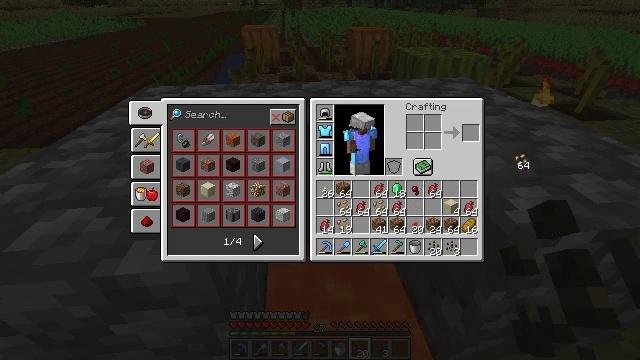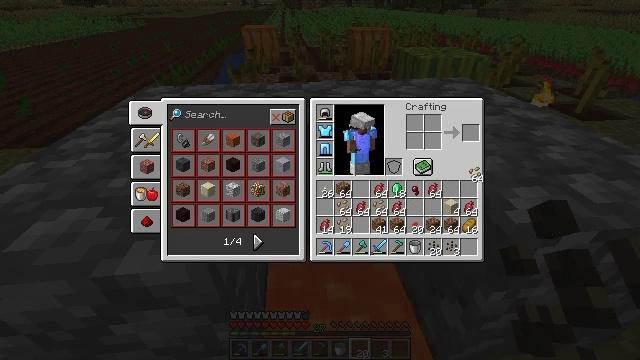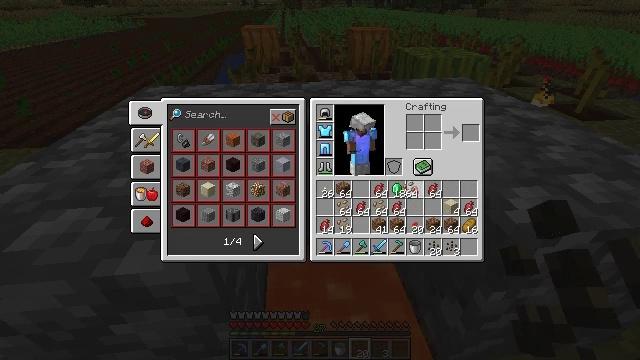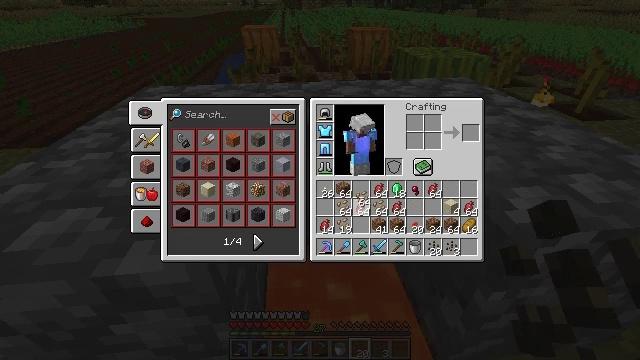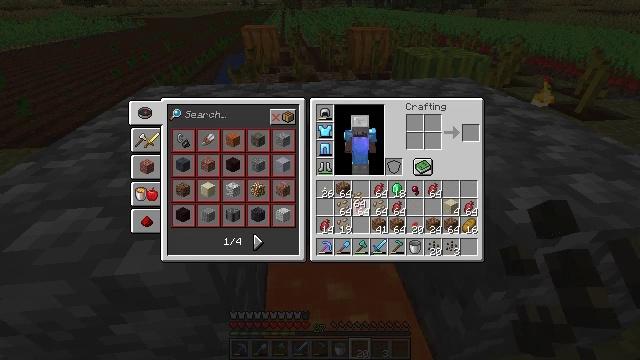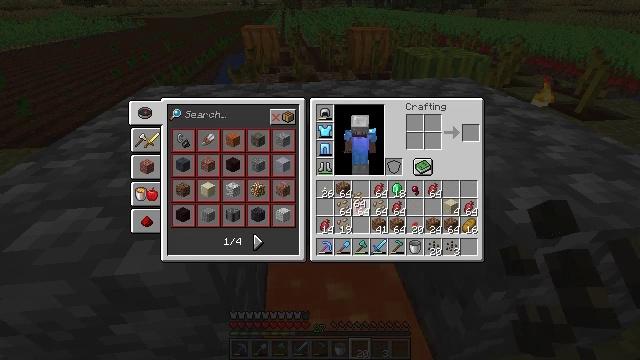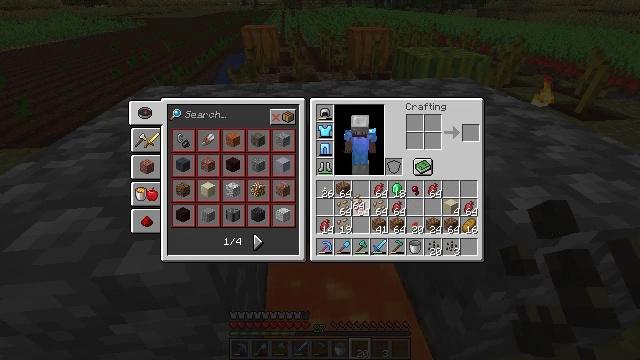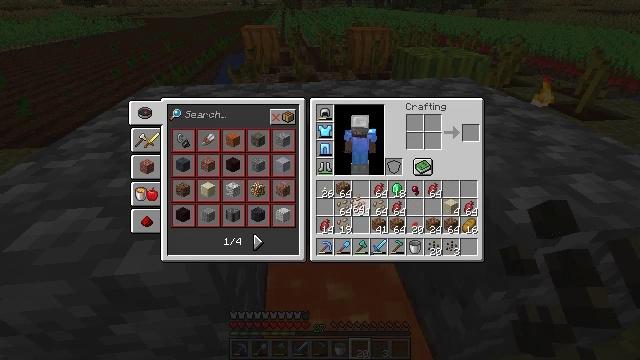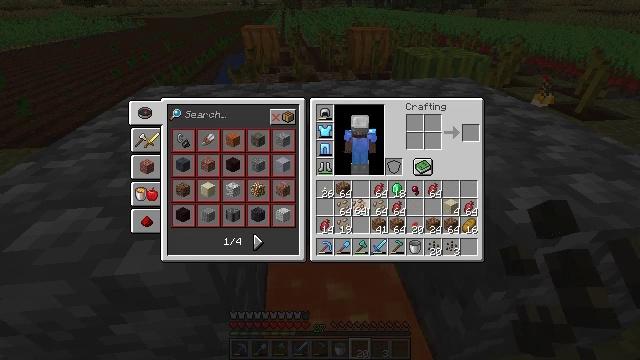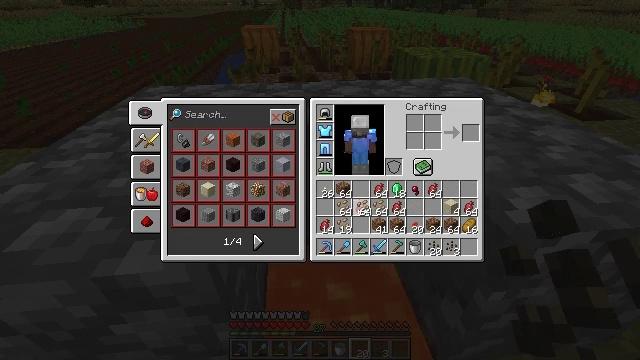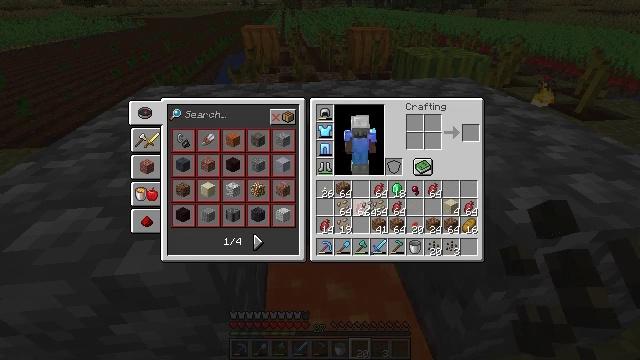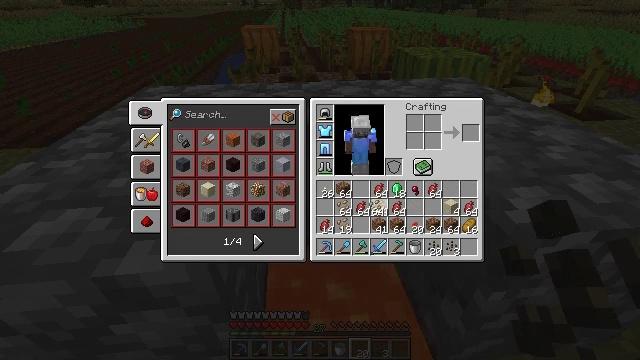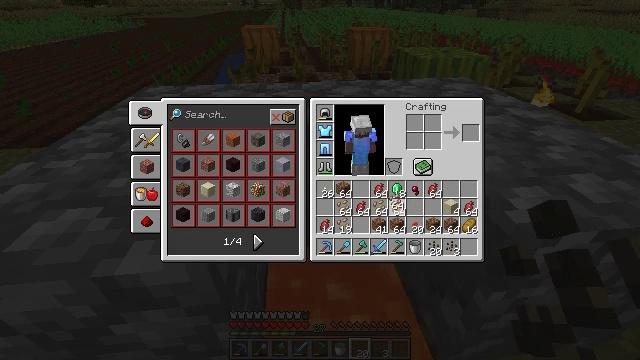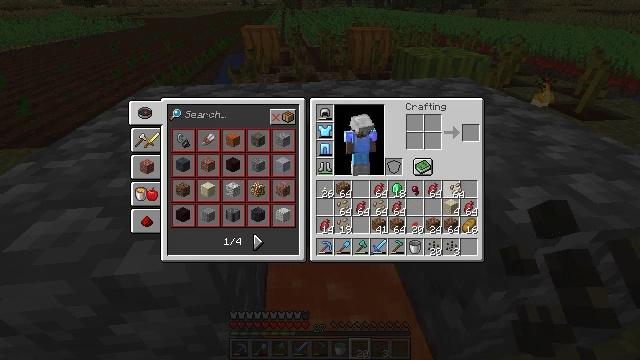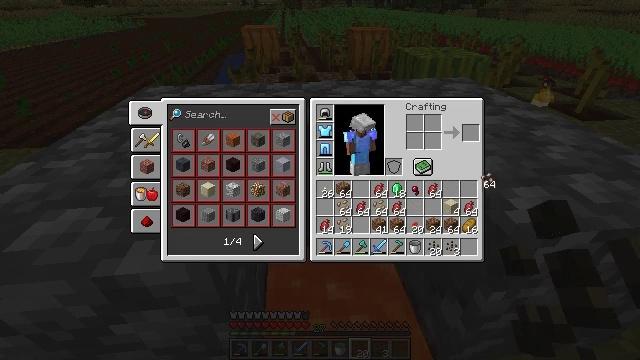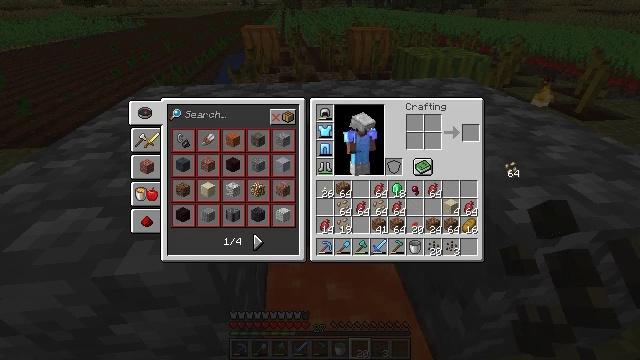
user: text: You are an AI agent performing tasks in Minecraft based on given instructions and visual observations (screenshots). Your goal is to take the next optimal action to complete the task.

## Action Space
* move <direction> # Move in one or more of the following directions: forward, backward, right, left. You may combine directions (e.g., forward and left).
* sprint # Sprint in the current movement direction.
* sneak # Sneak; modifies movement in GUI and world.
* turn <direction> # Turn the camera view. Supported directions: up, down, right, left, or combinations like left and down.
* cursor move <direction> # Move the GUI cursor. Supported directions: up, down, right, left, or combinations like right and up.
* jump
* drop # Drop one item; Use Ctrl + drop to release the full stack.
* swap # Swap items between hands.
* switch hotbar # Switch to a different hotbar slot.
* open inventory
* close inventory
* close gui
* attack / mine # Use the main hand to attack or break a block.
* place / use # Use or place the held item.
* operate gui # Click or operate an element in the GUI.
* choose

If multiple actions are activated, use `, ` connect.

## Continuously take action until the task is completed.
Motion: motion action
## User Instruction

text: Drop beetroot seeds.
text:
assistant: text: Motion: cursor move left and down
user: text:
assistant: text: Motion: cursor move left and down
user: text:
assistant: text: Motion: cursor move left and down
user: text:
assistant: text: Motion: no_op
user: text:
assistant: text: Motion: no_op
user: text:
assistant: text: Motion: no_op
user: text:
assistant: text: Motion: no_op
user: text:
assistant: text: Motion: no_op
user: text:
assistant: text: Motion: no_op
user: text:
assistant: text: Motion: no_op
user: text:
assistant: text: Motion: cursor move right
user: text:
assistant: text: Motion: cursor move right
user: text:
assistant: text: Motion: cursor move right and up
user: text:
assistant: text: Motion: cursor move right and up
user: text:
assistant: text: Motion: cursor move right and up
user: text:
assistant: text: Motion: operate gui
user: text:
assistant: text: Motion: operate gui
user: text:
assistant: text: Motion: operate gui
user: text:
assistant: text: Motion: no_op
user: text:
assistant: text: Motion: cursor move left and down
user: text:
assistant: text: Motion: cursor move left and down
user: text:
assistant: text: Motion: cursor move left and down
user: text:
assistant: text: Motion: no_op
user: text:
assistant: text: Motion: no_op
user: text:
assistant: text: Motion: cursor move left
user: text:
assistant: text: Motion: no_op
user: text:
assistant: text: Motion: no_op
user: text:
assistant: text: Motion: cursor move left
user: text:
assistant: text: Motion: cursor move left
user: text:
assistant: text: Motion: no_op